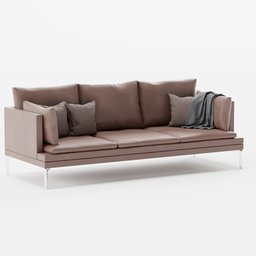
Label: furniture